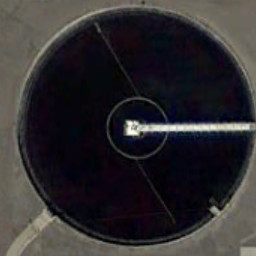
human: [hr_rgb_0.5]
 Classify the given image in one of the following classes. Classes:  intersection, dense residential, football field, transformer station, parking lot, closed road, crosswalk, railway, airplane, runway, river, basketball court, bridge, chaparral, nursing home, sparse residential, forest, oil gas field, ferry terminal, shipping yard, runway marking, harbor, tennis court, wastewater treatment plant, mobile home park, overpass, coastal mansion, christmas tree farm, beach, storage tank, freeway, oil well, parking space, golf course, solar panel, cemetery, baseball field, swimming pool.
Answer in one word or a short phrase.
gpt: wastewater treatment plant